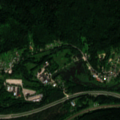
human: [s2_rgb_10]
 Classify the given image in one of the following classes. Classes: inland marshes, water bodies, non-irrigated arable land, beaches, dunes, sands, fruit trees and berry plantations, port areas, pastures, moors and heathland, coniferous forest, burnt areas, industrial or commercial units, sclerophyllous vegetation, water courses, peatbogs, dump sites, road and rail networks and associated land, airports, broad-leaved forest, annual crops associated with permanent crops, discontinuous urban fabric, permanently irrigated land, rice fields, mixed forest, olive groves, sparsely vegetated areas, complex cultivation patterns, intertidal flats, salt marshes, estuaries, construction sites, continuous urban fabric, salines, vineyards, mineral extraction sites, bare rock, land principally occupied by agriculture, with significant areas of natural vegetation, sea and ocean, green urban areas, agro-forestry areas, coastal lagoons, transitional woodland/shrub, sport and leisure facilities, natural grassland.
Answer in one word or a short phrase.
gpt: discontinuous urban fabric, land principally occupied by agriculture, with significant areas of natural vegetation, coniferous forest, mixed forest